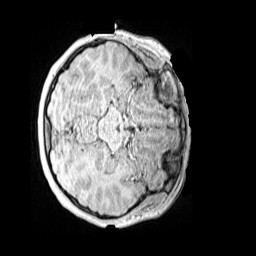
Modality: MP2RAGE
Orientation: axial
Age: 10
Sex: female
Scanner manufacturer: siemens
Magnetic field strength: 3 T
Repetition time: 4 s
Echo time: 0.00299 s